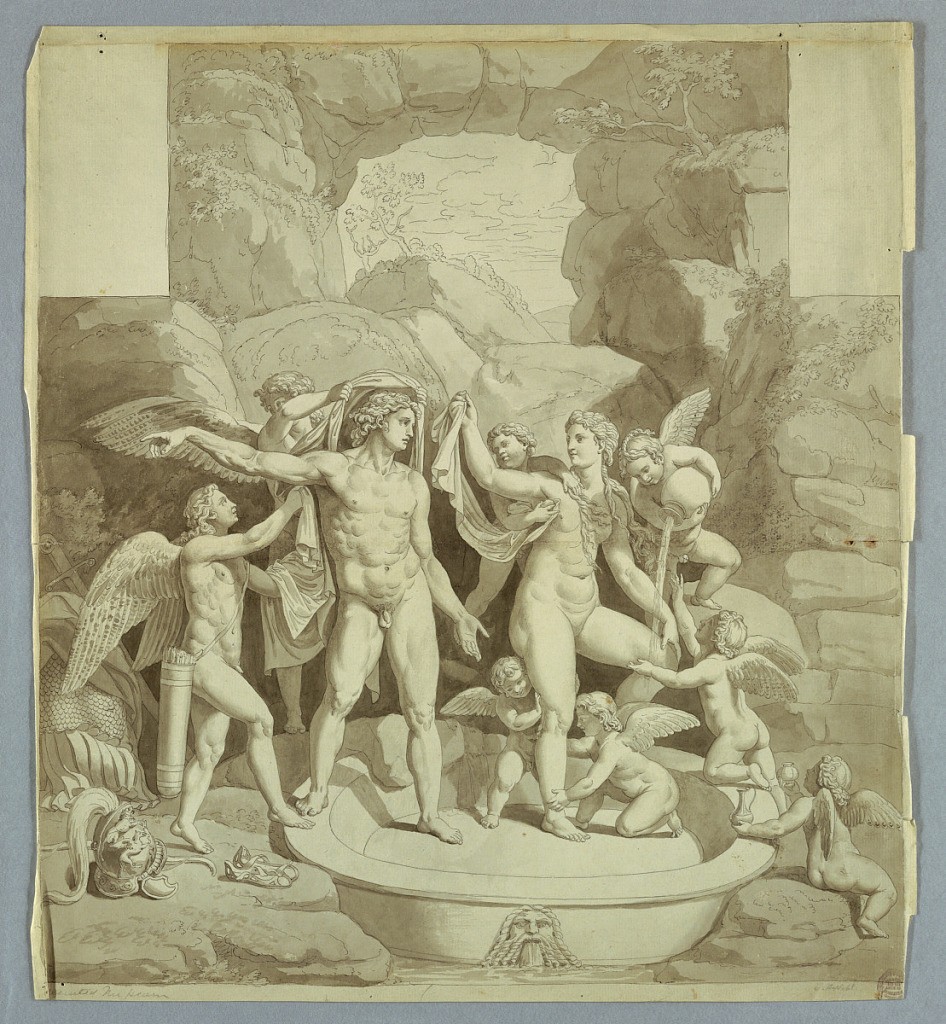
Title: Mars and Venus Preparing Themselves for the Nuptials of Cupid and Psyche
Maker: Johann August Nahl The Younger, German, 1752 - 1825
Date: ca. 1781
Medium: Lead pencil, pen and dark ink, brush and gray watercolors on paper
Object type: Drawing
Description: Drawing after a fresco devised by Giulio Romano in the Palazzo del Te in Mantua. The entire picture is not shown. The gods and those busy about them are shown.